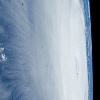
Label: cloud